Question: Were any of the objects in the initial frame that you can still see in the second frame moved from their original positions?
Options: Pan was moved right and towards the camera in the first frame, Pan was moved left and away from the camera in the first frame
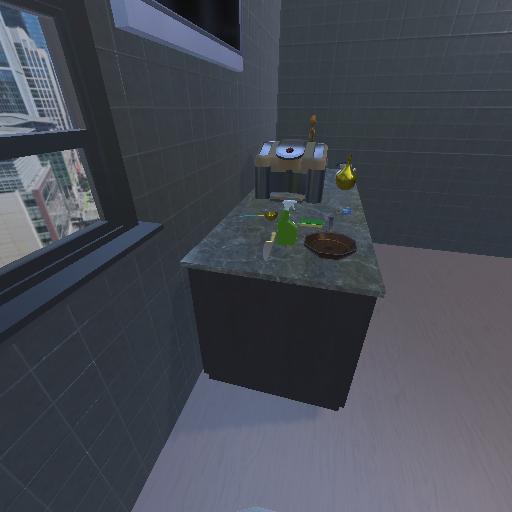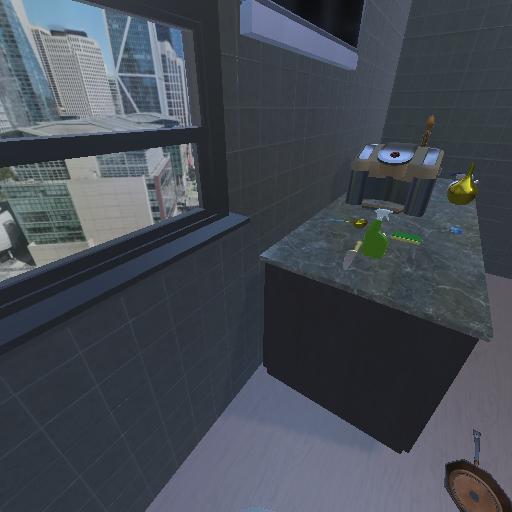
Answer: Pan was moved right and towards the camera in the first frame